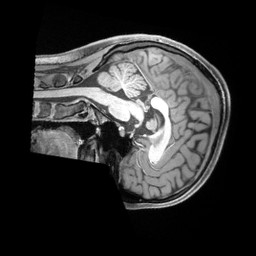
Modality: T1w
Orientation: sagittal
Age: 22
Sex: female
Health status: ill
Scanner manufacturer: siemens
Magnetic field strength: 3 T
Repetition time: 2.2 s
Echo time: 0.00218 s